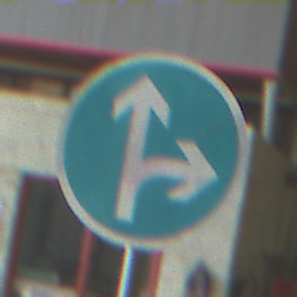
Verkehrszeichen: VorgeschriebeneFahrtrichtungGeradeausOderRechts
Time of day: Midday
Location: Indoor (Urban)
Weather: NotSpecified
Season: NotSpecified
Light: Natural